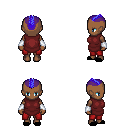
a pixel art fantasy rpg character, female body template, human, dark skin, maroon tunic, red pants, blue short mohawk hairstyle, white cloth bracers, black slippers, four views (front, back, left, right), 2x2 character sprite sheet, small pixel art, hard edges, no anti-aliasing